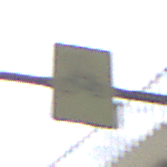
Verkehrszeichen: RadverkehrOhnePfeilsymbol
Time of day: SunriseSunset
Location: Outdoor (Suburban)
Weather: PartlyCloudy
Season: NotSpecified
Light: Natural